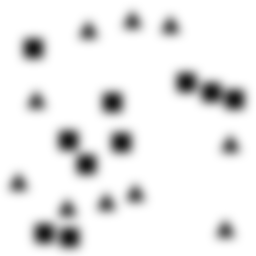
Squares: 10
Triangles: 10
Stars: 0
Total shapes: 20